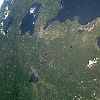
Label: land